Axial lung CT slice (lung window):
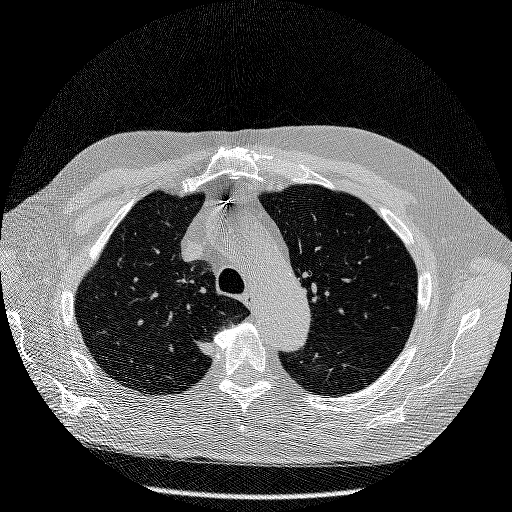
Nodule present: no